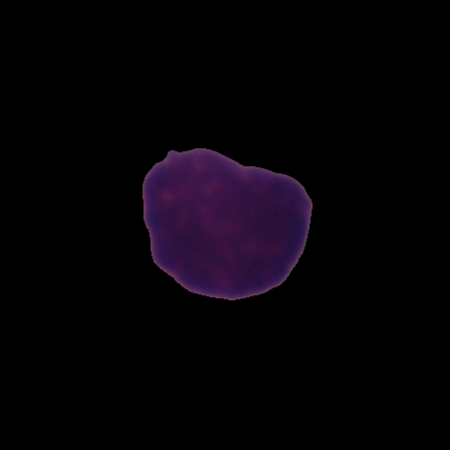
Label: healthy